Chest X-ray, AP view. Patient: 10 years old, sex F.
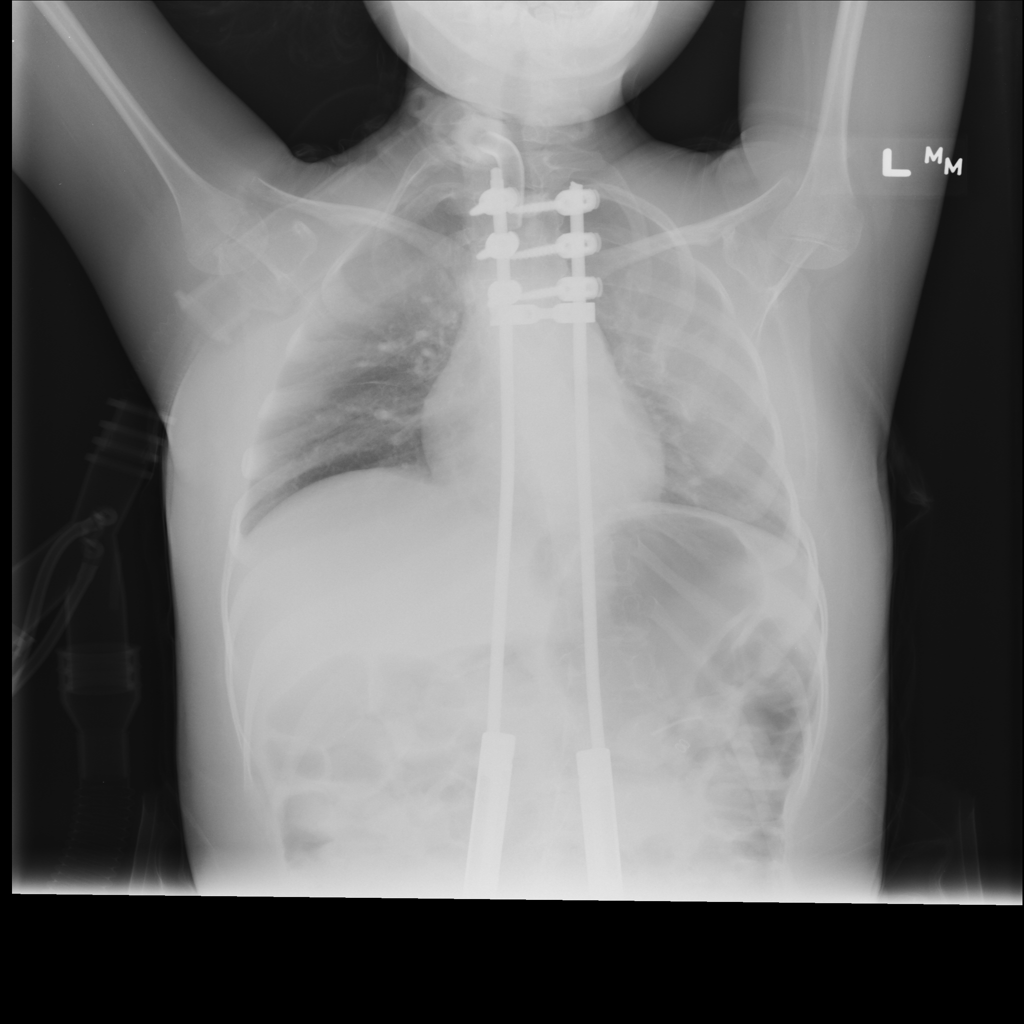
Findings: No Finding